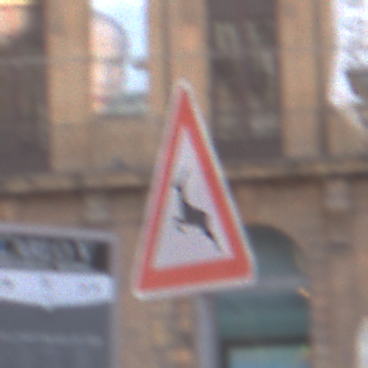
Verkehrszeichen: WildwechselRechts
Umgebung: Outdoor, Urban
Tageszeit: MorningAfternoon
Wetter: PartlyCloudy
Licht: Natural
Jahreszeit: NotSpecified
Kontrast: LowContrast